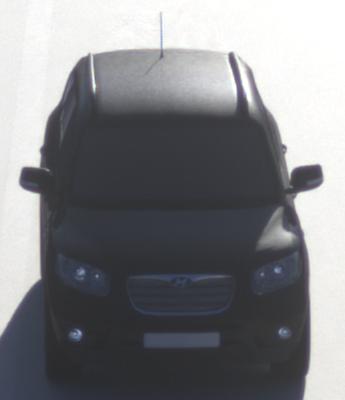
Make: Hyundai
Model: Santa Fe 2.4
Detailed model: Santa Fe (CM)
Model produced from: 2010/01
Model produced until: 2012/09
Doors: 5
Color: black
Road condition: dry road
Daytime: sunrise or sunset
Contrast: medium contrast